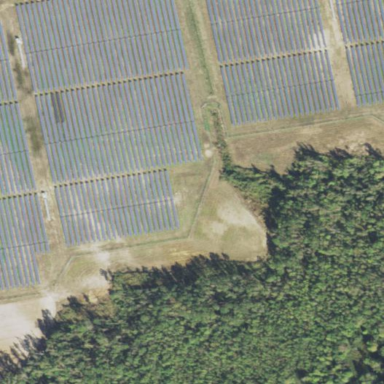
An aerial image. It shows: Solar power plant enclosed by fence. The plant generates electricity using photovoltaic technology.